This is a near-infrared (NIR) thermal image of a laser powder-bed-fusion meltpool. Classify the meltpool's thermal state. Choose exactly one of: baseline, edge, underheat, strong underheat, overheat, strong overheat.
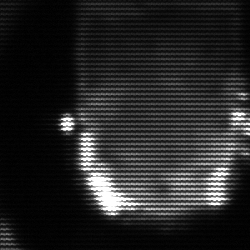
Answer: baseline